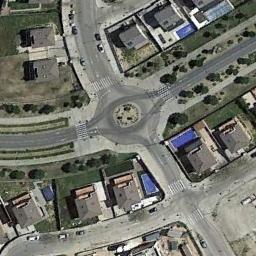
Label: roundabout